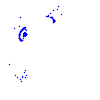
Particle: electron